Question: How can I map the arrays in the following Firestore documents to Swift?

Here is my data model in Swift:
'''
import Foundation
struct CityList: Codable, Hashable {
var name: String
var latitude: String
var longitude: String
}
struct Cities: Codable, Identifiable {
var id: String = UUID().uuidString
var citiesList: [CityList]
}
'''
and here is my view model:
'''
class WeatherList: ObservableObject {
@Published var cities = [CityList]()
func fetchCities(userInfo: UserInfo) {
self.cities.removeAll()
let db = Firestore.firestore()
.collection("cities")
.document(userInfo.user.uid)
db.getDocument() { (document, error) in
if let document = document, document.exists {
guard let itemIDs = document.get("citiesList") else {
return
}
for i in itemIDs {
print(i.value)
}
}
else {
return
}
}
}
}
'''
When executed, it displays an error: 'Protocol 'Any' as a type cannot conform to 'Sequence''
How can I map this document?
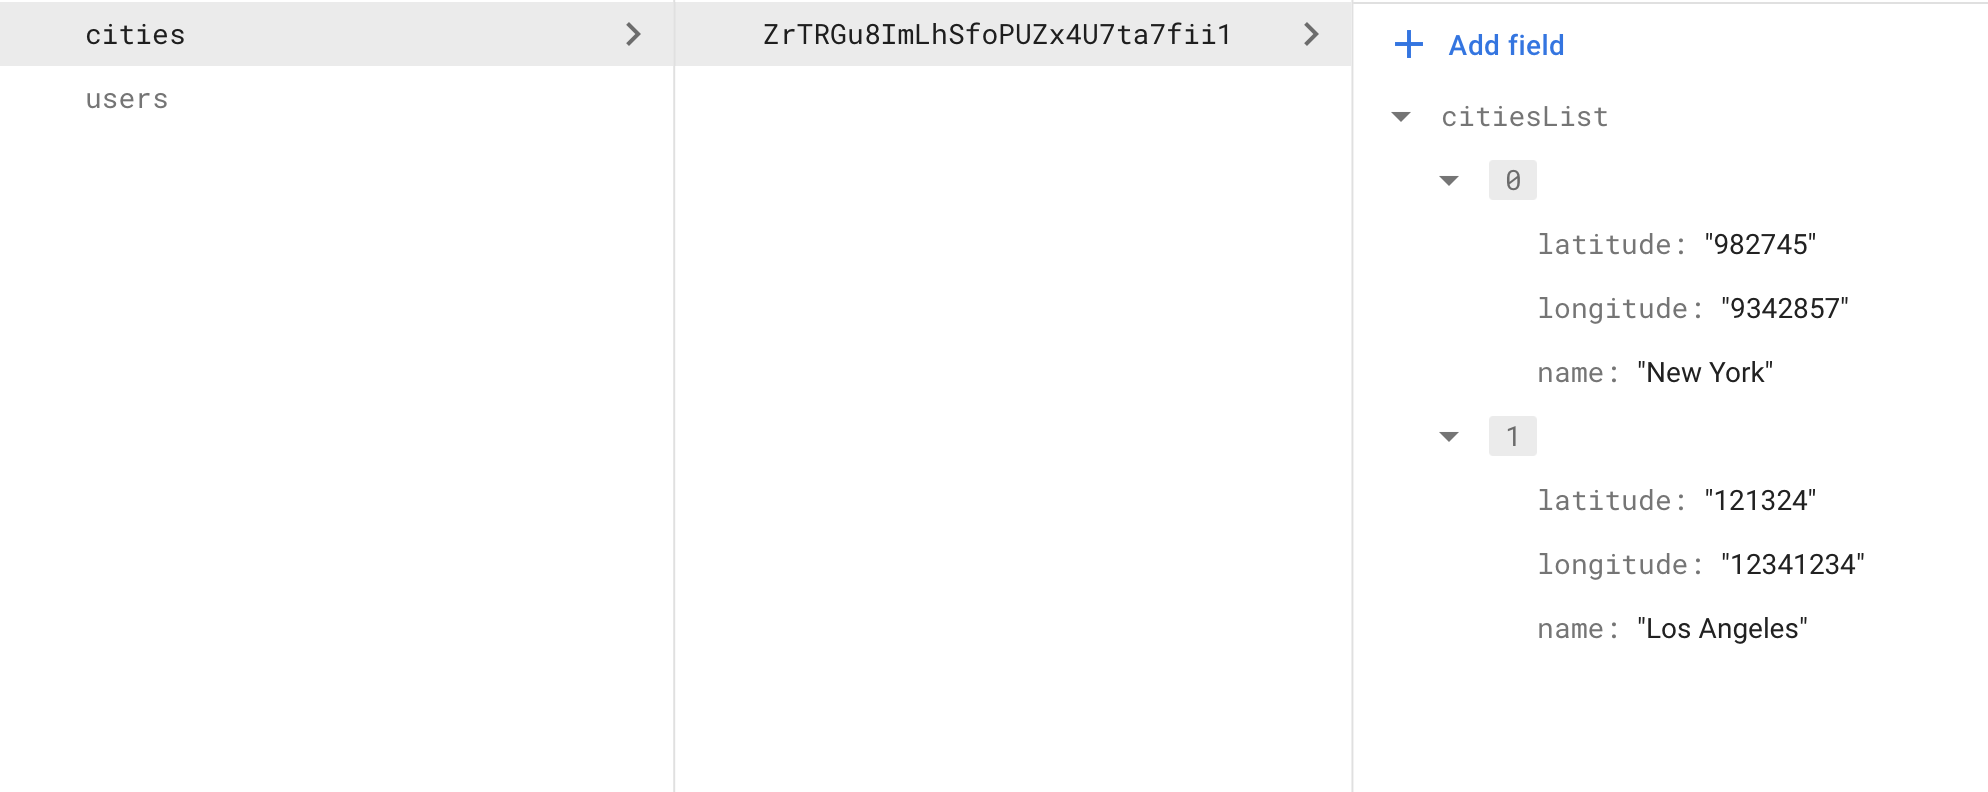
Answer: You're almost there, just need to call 'data(as:)' to perform the mapping.
Here is the updated code:
'''
import Foundation
struct City: Codable, Hashable {
var name: String
var latitude: String
var longitude: String
}
struct Cities: Codable, Identifiable {
@DocumentID var id: String?
var cities: [City]
}
'''
'''
class WeatherViewModel: ObservableObject {
@Published var cities = [City]()
func fetchCities(userInfo: UserInfo) {
let docRef = Firestore.firestore()
.collection("cities")
.document(userInfo.user.uid)
docRef.getDocument { document, error in
if let error = error as NSError? {
self.errorMessage = "Error getting document: \(error.localizedDescription)"
}
else {
if let document = document {
do {
let citiesDocument = try document.data(as: Cities.self)
self.cities = citiesDocument.cities
}
catch {
print(error)
}
}
}
}
}
}
'''
For a comprehensive overview of how to map Firestore data to / from Swift, check out my blog post <URL>